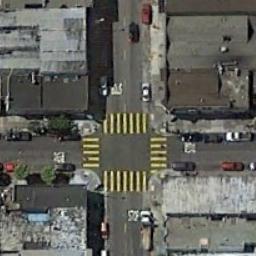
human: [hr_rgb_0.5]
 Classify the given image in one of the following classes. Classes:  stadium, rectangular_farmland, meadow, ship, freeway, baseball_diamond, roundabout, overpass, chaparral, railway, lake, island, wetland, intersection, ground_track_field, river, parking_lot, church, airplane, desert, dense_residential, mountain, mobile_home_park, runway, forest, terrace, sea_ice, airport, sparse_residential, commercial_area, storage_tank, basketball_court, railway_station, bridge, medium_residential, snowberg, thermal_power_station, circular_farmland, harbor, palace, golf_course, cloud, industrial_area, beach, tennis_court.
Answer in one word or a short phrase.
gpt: intersection